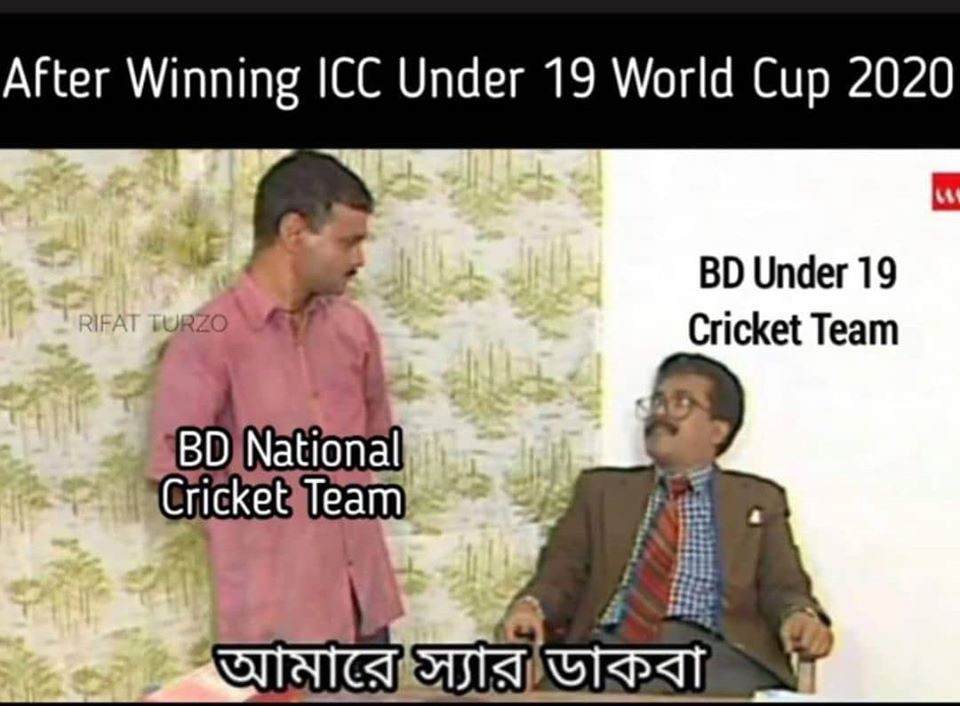
Caption: After Wining ICC Under 19 World Cup 2020     BD National Cricket Team     BD Under 19 Cricket Team      আমারে স্যার ডাকবা
Label: non-hate